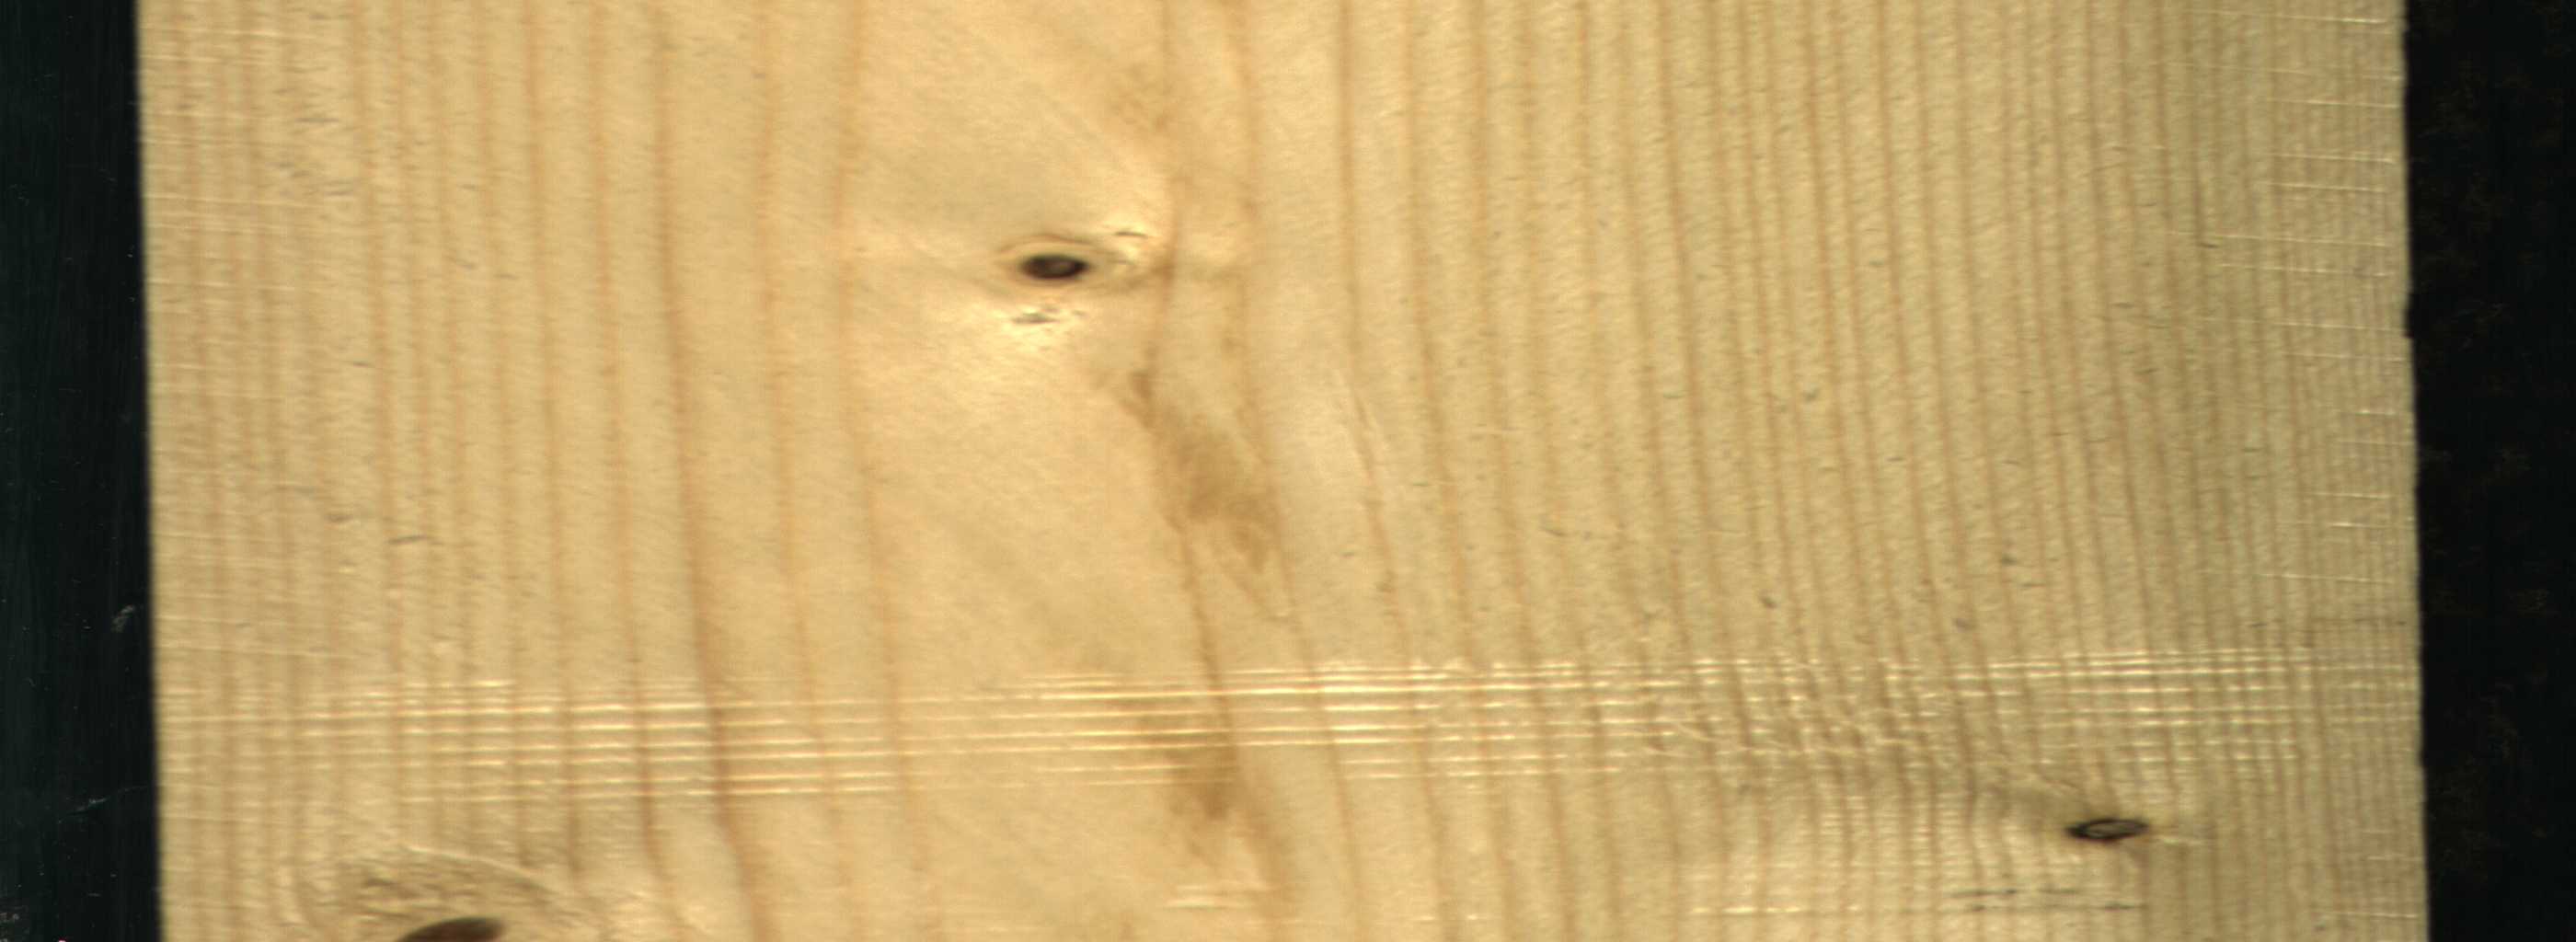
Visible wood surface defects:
Dead_Knot
Dead_Knot
Live_Knot